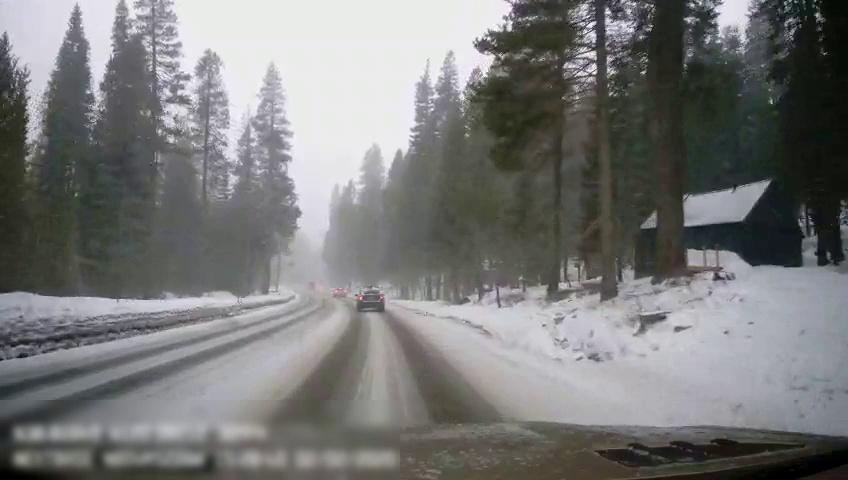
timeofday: Day
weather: Snowy
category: Drivable Space
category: Vehicles | Car
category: Vehicles | SUV